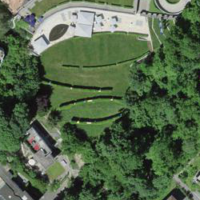
EUNIS habitat code: 53
Species observed at this site:
Turdus philomelos
Anas platyrhynchos
Turdus merula